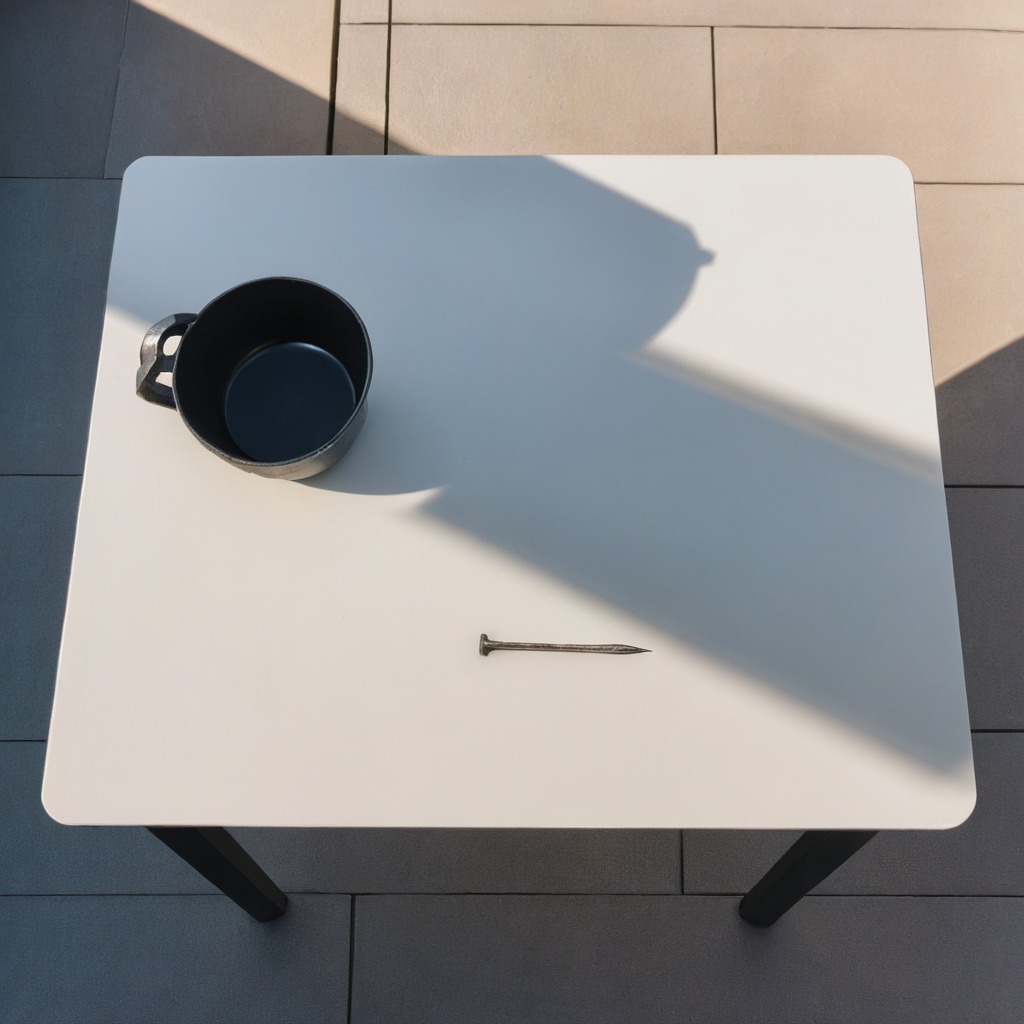
A nail lying on a clean utility table in a temporary outdoor tool station textured surface afternoon light completely empty no clutter no objects on or around the table